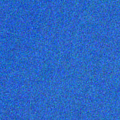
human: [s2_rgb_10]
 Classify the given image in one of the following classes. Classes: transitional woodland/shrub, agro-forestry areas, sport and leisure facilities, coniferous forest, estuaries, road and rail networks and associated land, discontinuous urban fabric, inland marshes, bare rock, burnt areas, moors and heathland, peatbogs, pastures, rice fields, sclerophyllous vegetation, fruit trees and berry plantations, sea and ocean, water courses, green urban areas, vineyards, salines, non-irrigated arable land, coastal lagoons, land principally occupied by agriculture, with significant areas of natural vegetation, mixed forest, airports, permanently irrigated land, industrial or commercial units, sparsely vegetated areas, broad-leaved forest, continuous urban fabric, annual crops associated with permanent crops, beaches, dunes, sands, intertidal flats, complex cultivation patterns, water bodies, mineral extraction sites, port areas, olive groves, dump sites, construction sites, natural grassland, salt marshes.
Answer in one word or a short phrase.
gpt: sea and ocean